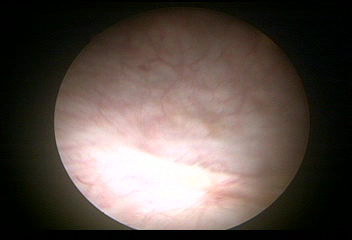
Modality: WLC
Class: Normal mucosa
Bladder cancer association: No